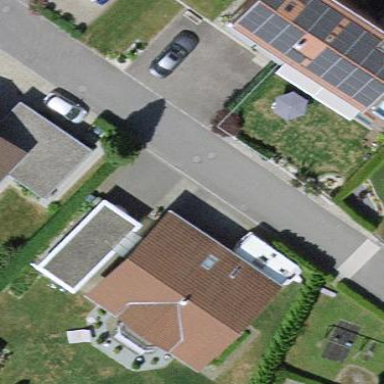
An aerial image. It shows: Simple house.